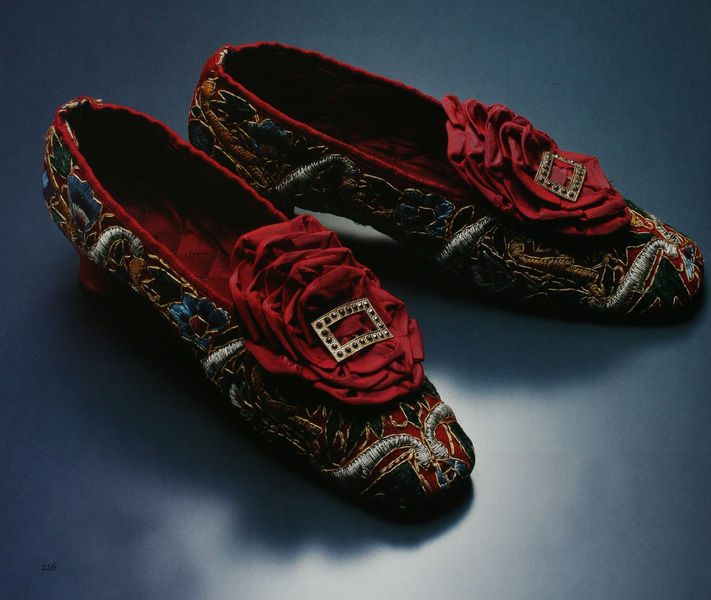
Titel: Frauenschuhe
Künstler: Peter Robinson
Standort: Kyoto (Japan)
Institution: Kyoto Costume Institute
Schlagwörter: blau, schatten, weiß, grün, blume, blumen, braun, bunt, damen, frankreich, frau, grau, licht, männer, schwarz, blüte, blüten, dame, rose, rosen, rot, mode, muster, ornament, schleife, barock, falten, kleidung, samt, silber, stein, steine, flach, bestickt, futter, gold, kostüm, stickerei, stoff, adel, paar, schleifen, brosche, edelsteine, rokoko, seide, japan, venedig, ballerina, ballerinas, schuhe, klein, kaiser, könig, handarbeit, dekor, floral, ornamente, metall, faden, edel, gesteppt, rüschen, fein, satin, foto, fotografie, gemustert, schnalle, rechteck, form, asien, schuh, schmetterling, brokat, china, pantoffel, üppig, rosette, sohle, rechteckig, besetzt, pumps, sammlung, plateau, innenfutter, absatz, prunk, gewebe, textil, applikation, gamaschen, design, garn, hausschuhe, pantoffeln, rosetten, schnallen, versaille, institut, königshof, rococo, gefüttert, broschen, genäht, stöckel, oranamentik, kyoto, designer, spangen, ludwig xvi., korea, bestickung, stickarbeit, frauenschuh, damenschuh, damenschuhe, gerüscht, stepp, stoffschuhe, ausgearbeitet, ballarinas, herrenschuhe, männerschug, männerschuh, rosenblüte, rosens, silbergarn, silberschnallen, steppsohle, stöcklschuh, waqttierung, wattierung, #blumen, #schnallen